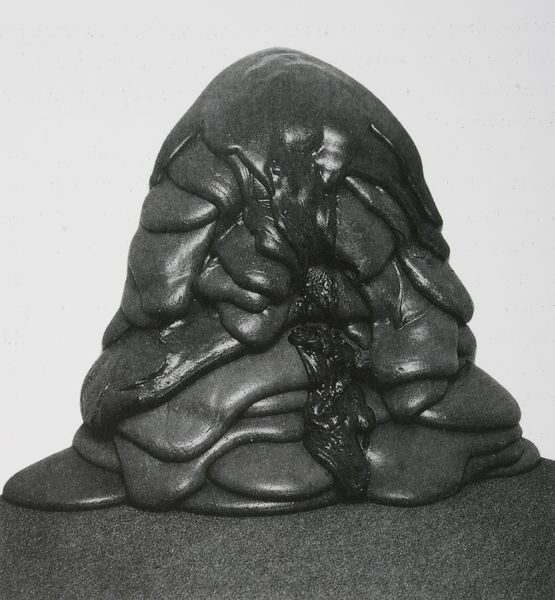
Titel: For Carl Andre
Künstler: Lynda Benglis
Standort: Fort Worth (Texas)
Institution: Modern Art Museum of Forth Worth
Schlagwörter: berg, weiß, braun, grau, schwarz, hügel, skulptur, laufen, abstrakt, modern, schichten, plastik, foto, fotografie, photographie, haufen, form, asphalt, hässlich, photo, wachs, dreck, stapel, fließen, objekt, schleim, geschmolzen, instabil, tropfen, aufgetürmt, matsch, teer, zerfliessen, schokolade, überlappen, schmelz, dickflüssig, kleckerei